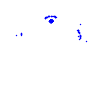
Particle: pion